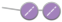
purple sunglasses